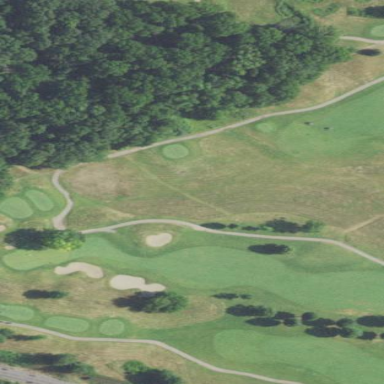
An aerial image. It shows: Rough area on grassy golf course.